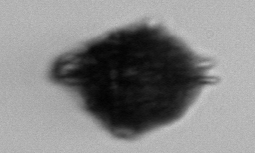
Label: Gonyaulax